Question: How to get the groupby result as column names
if staff table is there when we use
> select count(*) from staff group by gender; gives me as

but i need them as columns Male | Female | None
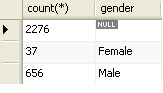
Answer: '''
select sum(case when gender = 'Male' then 1 else 0 end) as 'Male',
sum(case when gender = 'Female' then 1 else 0 end) as 'Female',
sum(case when gender not in ('Male','Female') or gender is null then 1 else 0 end) as 'None'
from staff;
'''